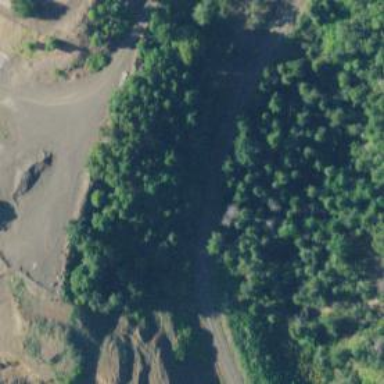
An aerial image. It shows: Quarry area.